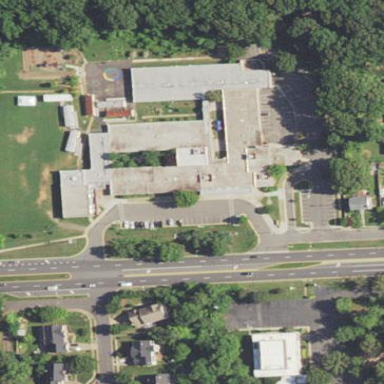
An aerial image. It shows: School building.